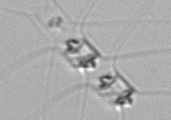
Label: Chaetoceros_didymus